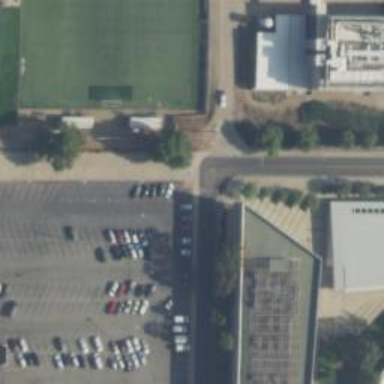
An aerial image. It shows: Parking space is available.